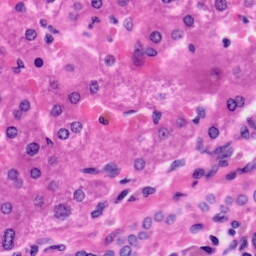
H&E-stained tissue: Liver